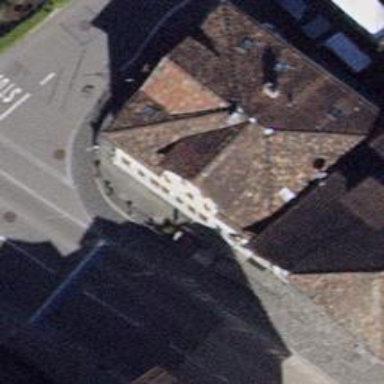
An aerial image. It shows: Restaurant.